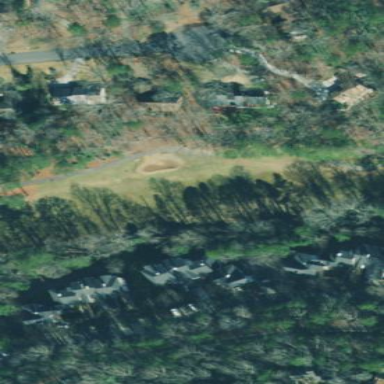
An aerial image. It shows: Rough grassy area used for golf.